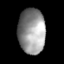
Tissue: lung
Cell type: Epithelial cells
Senescence score: 0.1466
Nuclear area (px): 1194
Mean DAPI intensity: 148.519